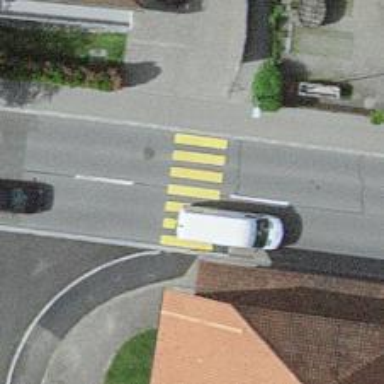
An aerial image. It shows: Marked crossing on the road.